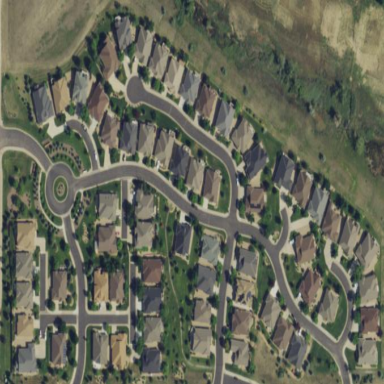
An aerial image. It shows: Single-family residential area.